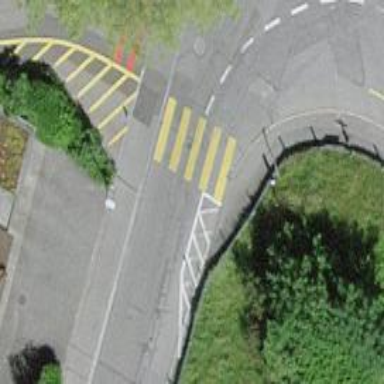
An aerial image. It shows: Zebra crossing on the road.